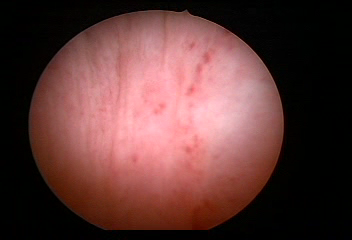
Modality: WLC
Class: Normal mucosa
Bladder cancer association: No